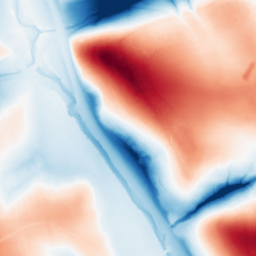
Category: classical
Decomposition family: gaussian_anisotropic
Decomposition parameters: sigma_x: 20
sigma_y: 50
Upsampling method: sinc_blackman
Upsampling parameters: scale: 2
kernel_size: 8
Upsampling scale: 2